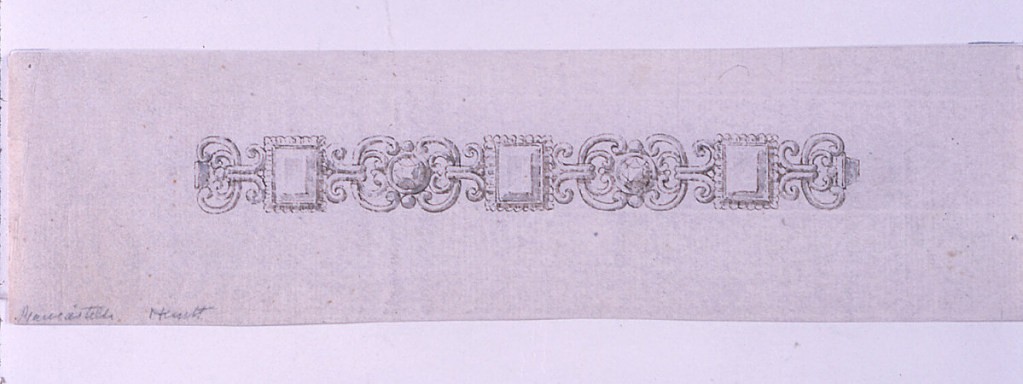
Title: Design for a Bracelet
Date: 1820–30
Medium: Pen and ink, brush and watercolor, sepia on paper
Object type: Drawing
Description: Two alternating units: a rectangular framed diamond, and a brilliant surrounded by volutes and small round gems. Clasp visible at either end.